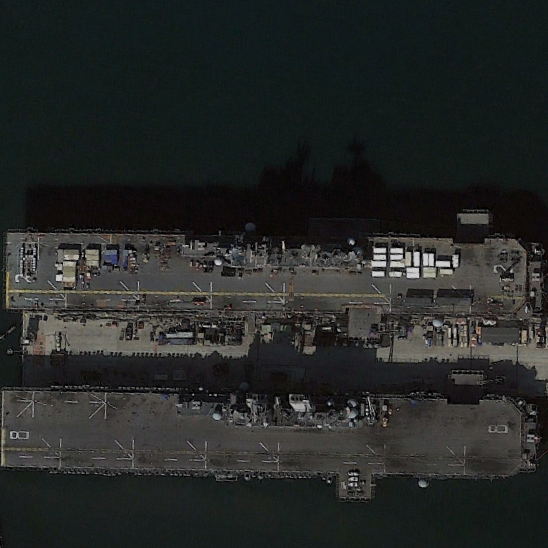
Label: assault